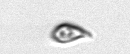
Label: Cryptophyta